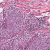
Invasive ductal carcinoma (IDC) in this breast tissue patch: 0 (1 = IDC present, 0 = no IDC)